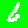
Digit: 6